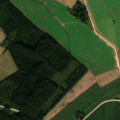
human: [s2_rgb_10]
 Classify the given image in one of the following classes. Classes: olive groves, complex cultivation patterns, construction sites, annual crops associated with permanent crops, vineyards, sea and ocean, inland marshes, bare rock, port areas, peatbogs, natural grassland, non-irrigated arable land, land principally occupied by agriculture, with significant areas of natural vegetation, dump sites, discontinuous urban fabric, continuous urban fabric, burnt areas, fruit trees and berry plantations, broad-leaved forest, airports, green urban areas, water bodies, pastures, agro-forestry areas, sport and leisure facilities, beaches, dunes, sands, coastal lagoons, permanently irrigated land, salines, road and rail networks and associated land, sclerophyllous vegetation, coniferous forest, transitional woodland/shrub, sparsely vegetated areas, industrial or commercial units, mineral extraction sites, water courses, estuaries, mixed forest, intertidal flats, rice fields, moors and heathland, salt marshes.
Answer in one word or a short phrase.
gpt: non-irrigated arable land, mixed forest